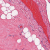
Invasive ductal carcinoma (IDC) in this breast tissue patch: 0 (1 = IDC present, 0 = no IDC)